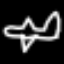
Label: airplane